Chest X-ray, PA view. Patient: 11 years old, sex F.
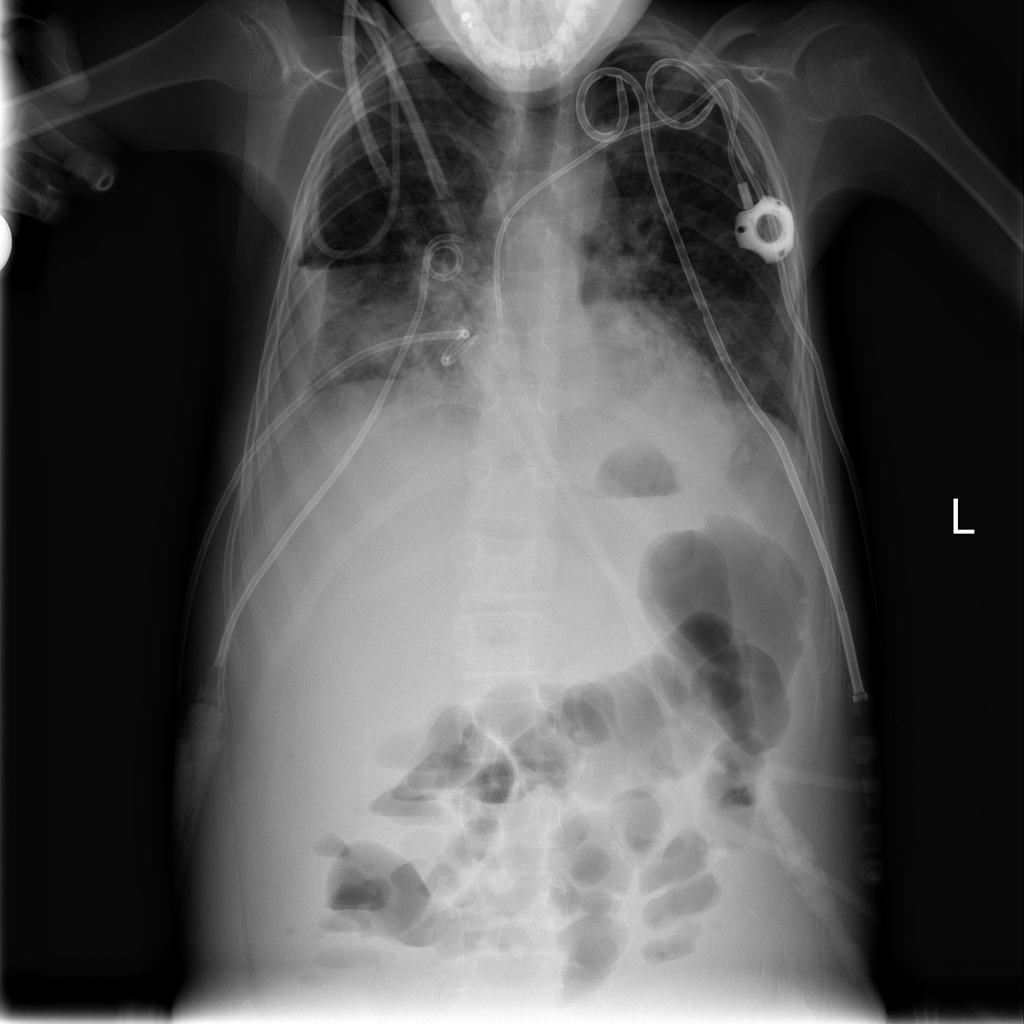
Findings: No Finding